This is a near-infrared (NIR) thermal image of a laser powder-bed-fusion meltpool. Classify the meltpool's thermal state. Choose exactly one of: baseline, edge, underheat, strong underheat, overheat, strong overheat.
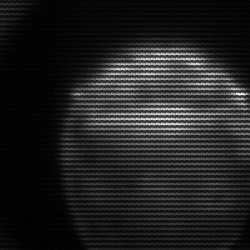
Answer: edge